Question: I'm using Font Awesome and icomoon icons for my web application by defining font faces.
Here is the font-face configuration:
'''
@font-face {
font-family : 'FontAwesome';
src : url('../fonts/font-awesome-4.2.0/fonts/fontawesome-webfont.eot?32940503');
src : url('../fonts/font-awesome-4.2.0/fonts/fontawesome-webfont.eot?32940503#iefix')
format('embedded-opentype'), url('../fonts/font-awesome-4.2.0/fonts/fontawesome-webfont.woff?32940503')
format('woff'), url('../fonts/font-awesome-4.2.0/fonts/fontawesome-webfont.ttf?32940503') format('truetype'),
url('../fonts/font-awesome-4.2.0/fonts/fontawesome-webfont.svg?32940503#FontAwesome') format('svg');
font-weight : normal;
font-style : normal;
}
'''
When I use the icons through 'span' tags, I see them darker than the icon configuration - I use them with Ext JS.
Here is the explanation of my issue:

p.s. Ext JS provices 'glyph' configuration for its components such as panels, forms, buttons etc. <URL>
A panel icon config - : 'glyph: 'xf00c@FontAwesome''
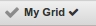
Answer: By default glyph opacity is set to '0.5'. You should override style to make it more opaque:
'''
.x-btn-icon-el-default-small.x-btn-glyph,
.x-btn-icon-el-default-medium.x-btn-glyph,
.x-btn-icon-el-default-large.x-btn-glyph,
.x-btn-icon-el-default-toolbar-small.x-btn-glyph,
.x-btn-icon-el-default-toolbar-medium.x-btn-glyph,
.x-btn-icon-el-default-toolbar-large.x-btn-glyph
{
opacity: 1.0;
}
'''
Example: <URL>